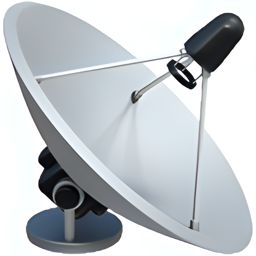
Name: satellite antenna
Emoji: 📡
Group: Objects
Sub-group: science